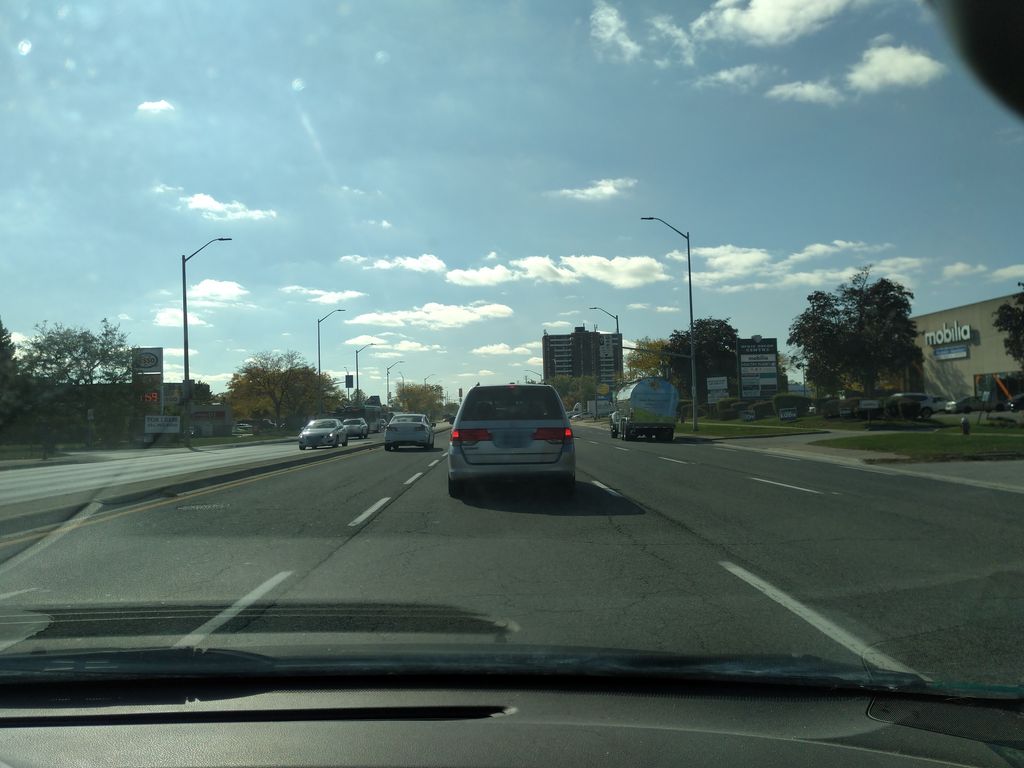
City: toronto